【题型】解答题　【知识点】平面几何　【难度】easy
如下图，$\triangle ACD$，$\triangle ABE$，$\triangle BCF$ 均为直线 $BC$ 同侧的等边三角形。当 $AB \neq AC$ 时，求证：四边形 $ADFE$ 为平行四边形。

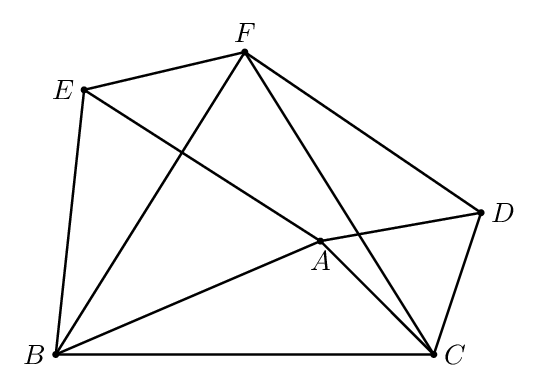
【解答】
【例 12】如下图，$\triangle ACD$，$\triangle ABE$，$\triangle BCF$ 均为直线 $BC$ 同侧的等边三角形。当 $AB \neq AC$ 时，求证：四边形 $ADFE$ 为平行四边形。

【答案】见解析

【详解】证明：$\because \triangle ABE$，$\triangle BCF$ 为等边三角形，

$\therefore AE = EB = AB$，$BC = CF = BF$，$\angle ABE = \angle CBF = 60^\circ$，

$\therefore \angle FBE = \angle CBA$。

在 $\triangle FBE$ 和 $\triangle CBA$ 中，

\[
\begin{cases}
BF = BC, \\
\angle FBE = \angle CBA, \\
EB = AB,
\end{cases}
\]

$\therefore \triangle FBE \cong \triangle CBA(\text{SAS})$，

$\therefore EF = AC$。

又 $\because \triangle ACD$ 为等边三角形，

$\therefore CD = AD = AC$，

$\therefore EF = AD$。

同理可得 $AE = DF$，

$\therefore$ 四边形 $ADFE$ 是平行四边形。

【点睛】此题主要考查了全等三角形的判定与性质以及平行四边形的判定，得出 $EF = AD$ 是解题关键。